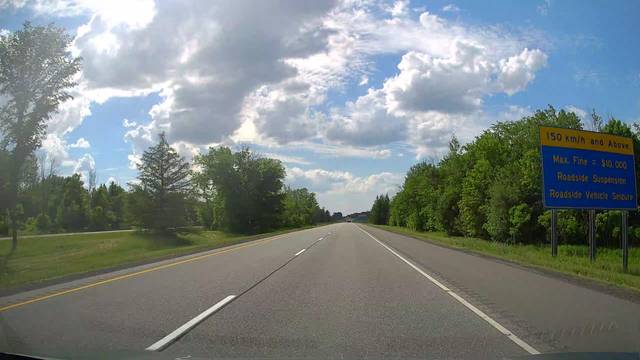
Region: Canada
Coordinates: 45.543, -74.405